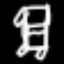
Label: bed